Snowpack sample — Buffalo Mountain, Silverthorne, Colorado, USA (1/25/25, 10:11 AM MST)
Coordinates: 39.6222, -106.1139
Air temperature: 22 °F
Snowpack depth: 110 cm
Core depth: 20 cm
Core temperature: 48.2 °F
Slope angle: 12°, slope face: 102°
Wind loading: high
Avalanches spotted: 0
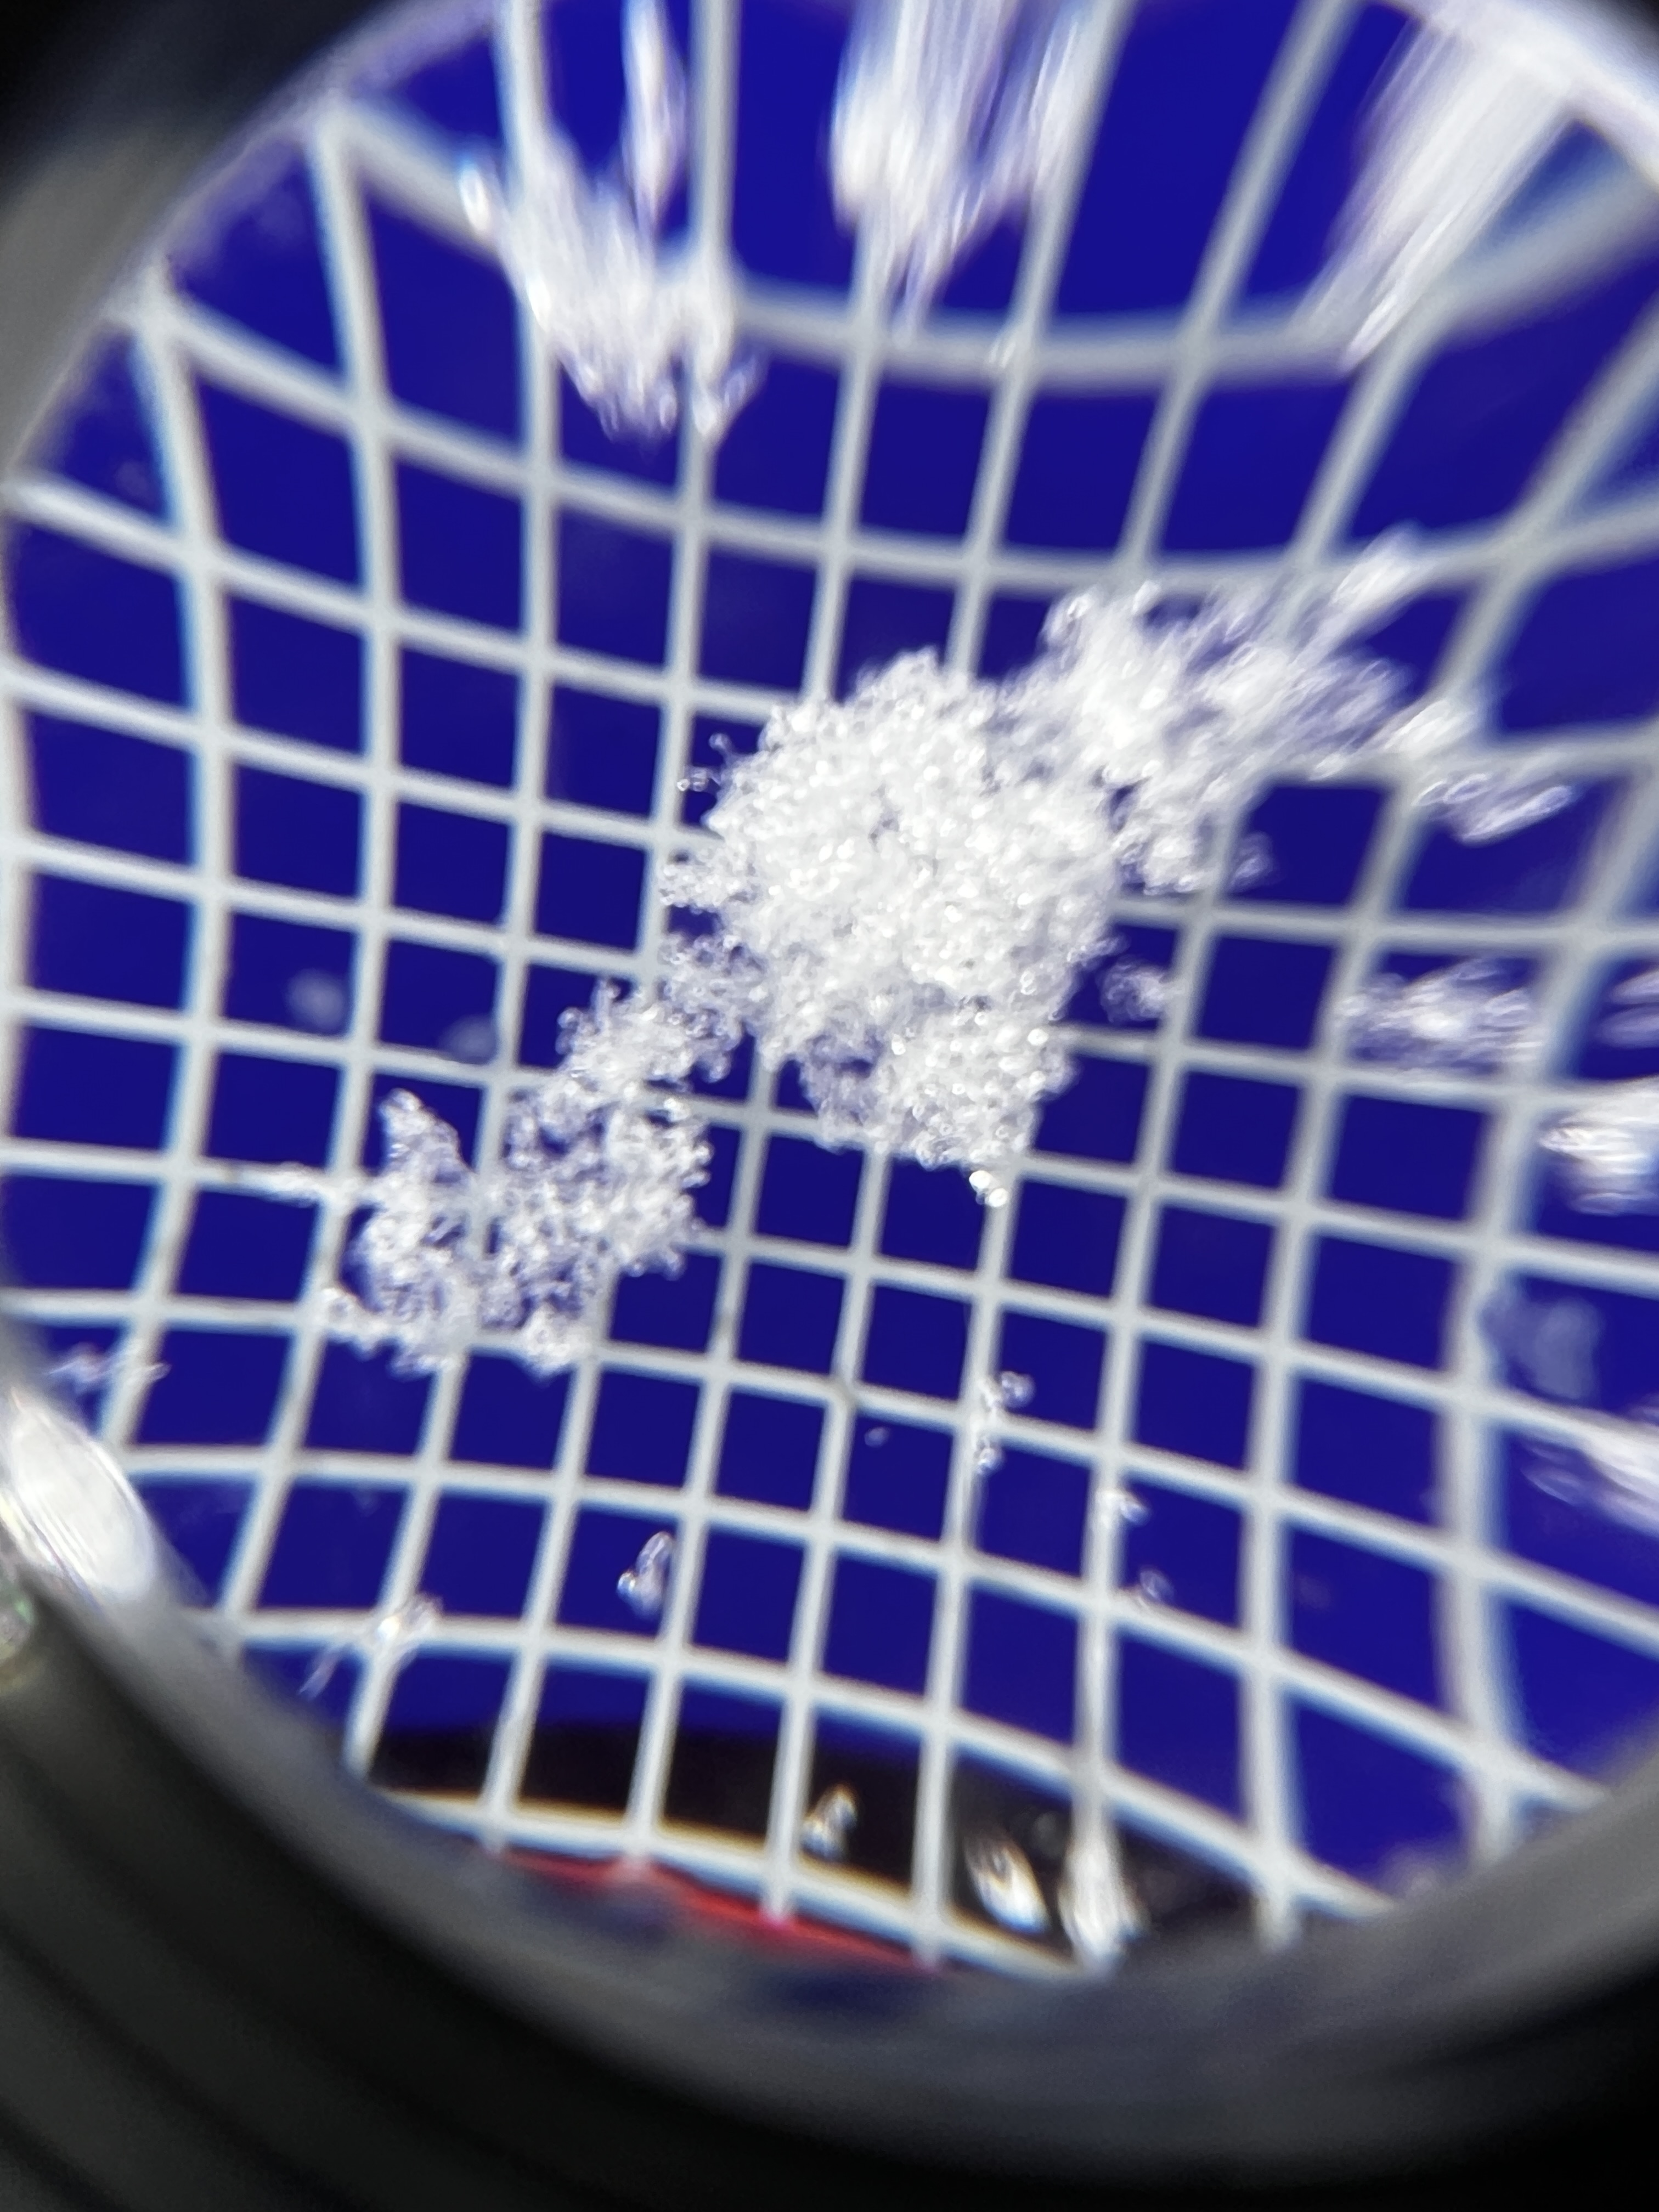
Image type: magnified_profile
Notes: No avalanches nearby, collected on the outskirts of a fire break 15 meters from the treeline, on way to Buffalo and Red Mountain